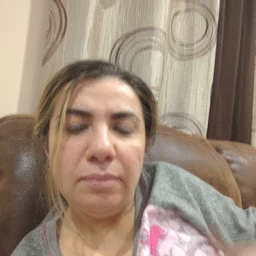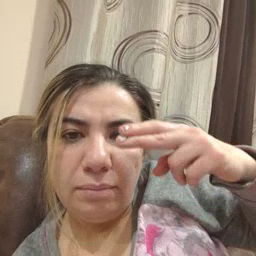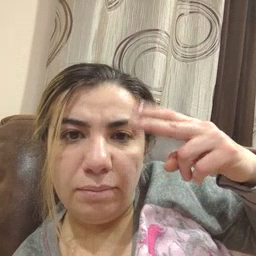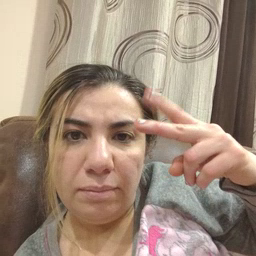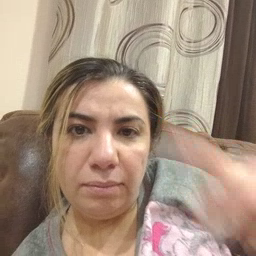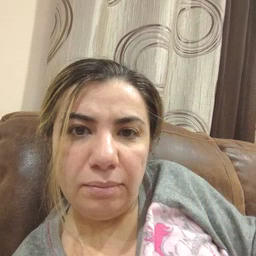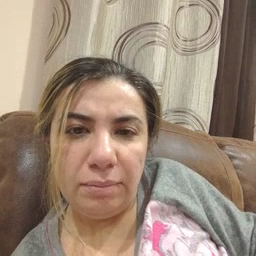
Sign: scissors